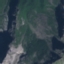
Land use / land cover: HerbaceousVegetation